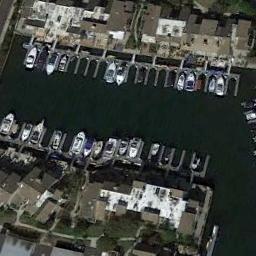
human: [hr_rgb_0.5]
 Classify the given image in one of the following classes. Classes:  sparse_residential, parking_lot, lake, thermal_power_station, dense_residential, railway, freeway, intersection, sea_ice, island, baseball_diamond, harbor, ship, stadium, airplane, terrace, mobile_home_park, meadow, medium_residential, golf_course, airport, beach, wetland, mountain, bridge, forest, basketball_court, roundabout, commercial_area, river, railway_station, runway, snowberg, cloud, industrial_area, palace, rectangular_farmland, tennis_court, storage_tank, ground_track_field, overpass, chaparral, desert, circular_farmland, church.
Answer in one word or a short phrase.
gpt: harbor